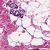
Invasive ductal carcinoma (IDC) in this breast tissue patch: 0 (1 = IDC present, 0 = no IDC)